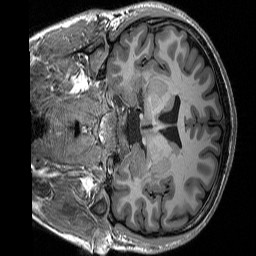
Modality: T1w
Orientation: coronal
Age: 19
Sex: male
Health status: healthy
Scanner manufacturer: siemens
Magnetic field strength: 3 T
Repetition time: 2.3 s
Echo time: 0.00298 s